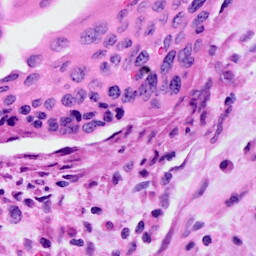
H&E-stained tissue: Cervix